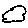
Label: cloud